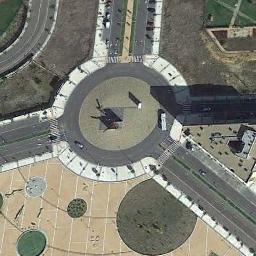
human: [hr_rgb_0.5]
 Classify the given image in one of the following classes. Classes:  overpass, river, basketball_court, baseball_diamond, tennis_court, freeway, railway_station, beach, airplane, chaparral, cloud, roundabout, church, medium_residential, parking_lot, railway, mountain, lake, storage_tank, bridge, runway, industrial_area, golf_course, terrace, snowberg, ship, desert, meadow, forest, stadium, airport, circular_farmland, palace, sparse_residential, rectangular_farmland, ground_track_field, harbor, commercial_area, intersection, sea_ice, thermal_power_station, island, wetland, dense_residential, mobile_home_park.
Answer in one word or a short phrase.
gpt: roundabout